Interaction volume radius: 5 \u00c5
Interaction volume height: 20 \u00c5
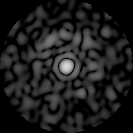
Disorder parameter: 0.8478